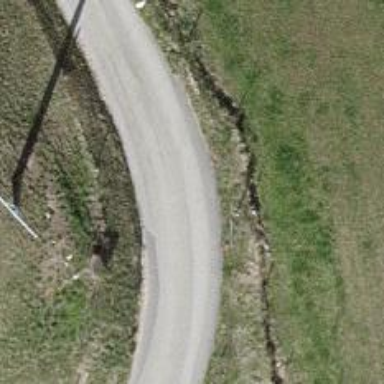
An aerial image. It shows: Unclassified road.